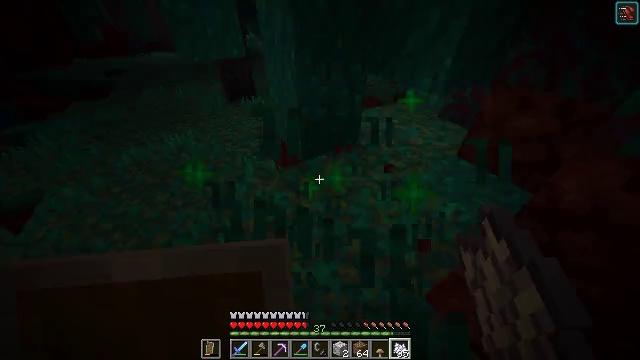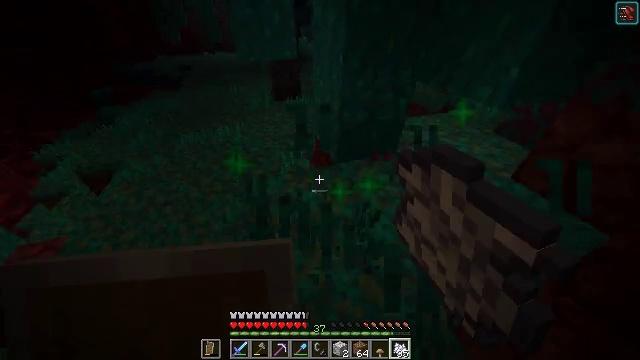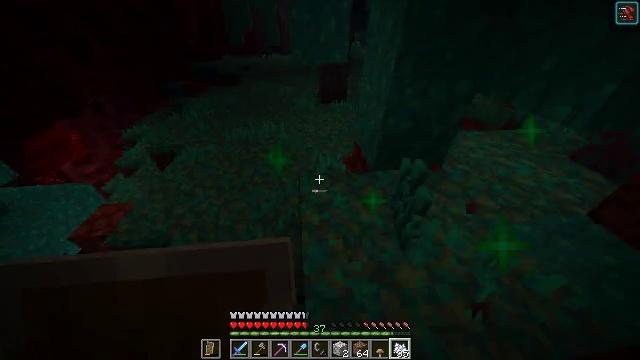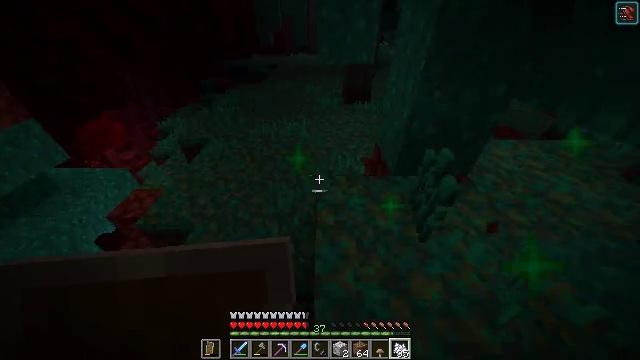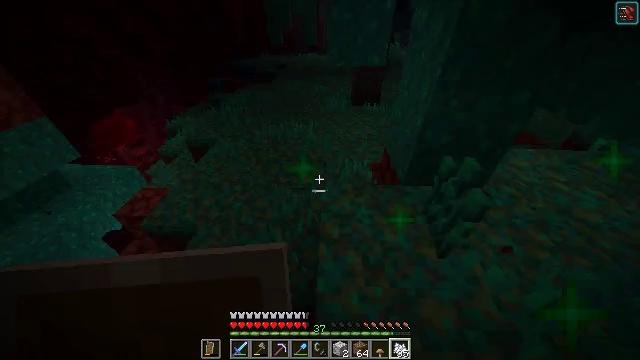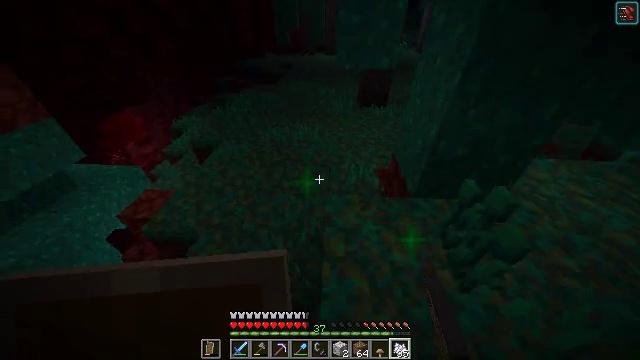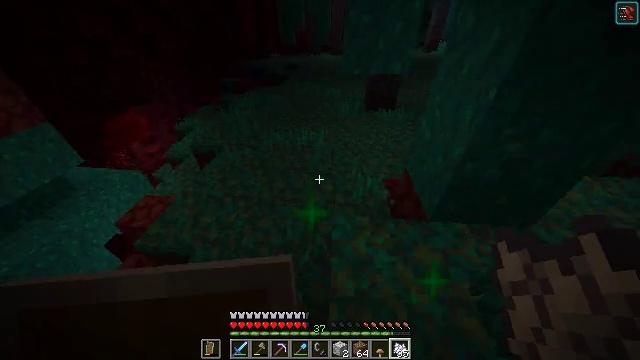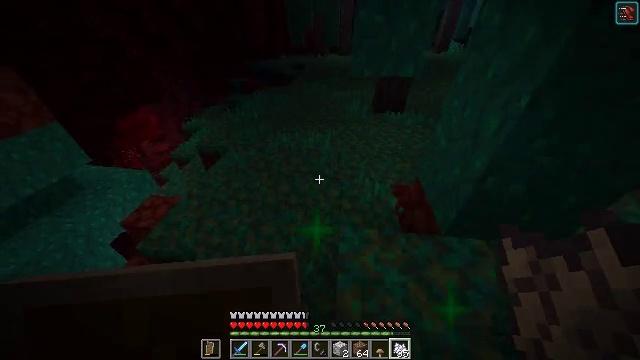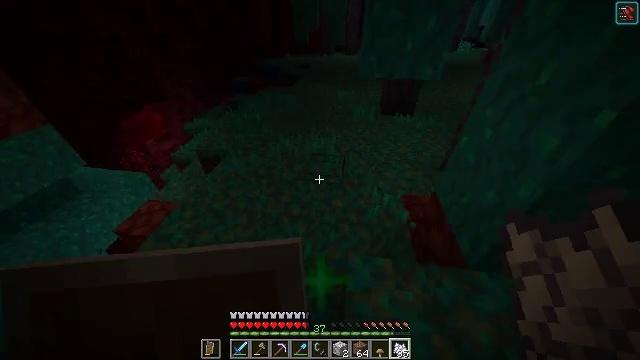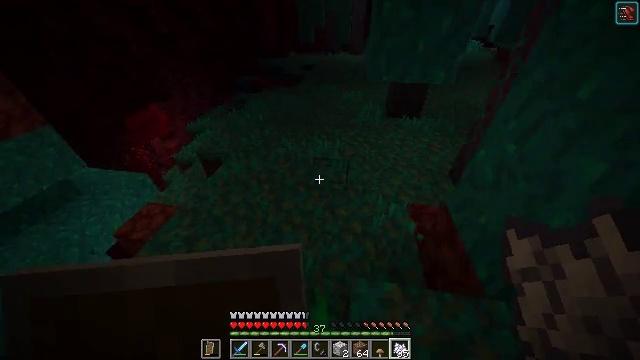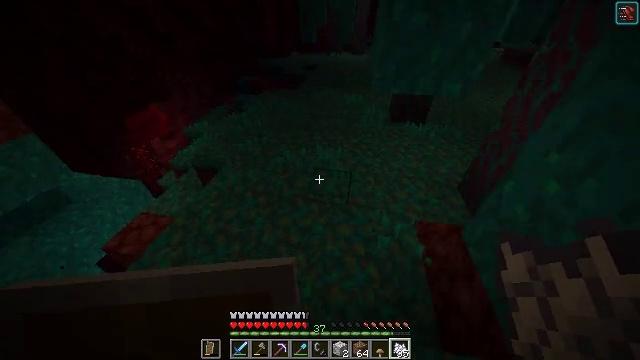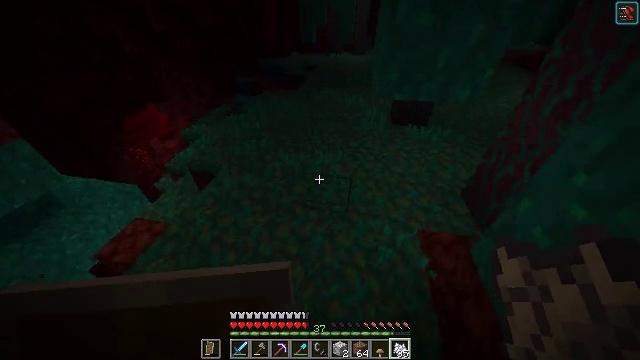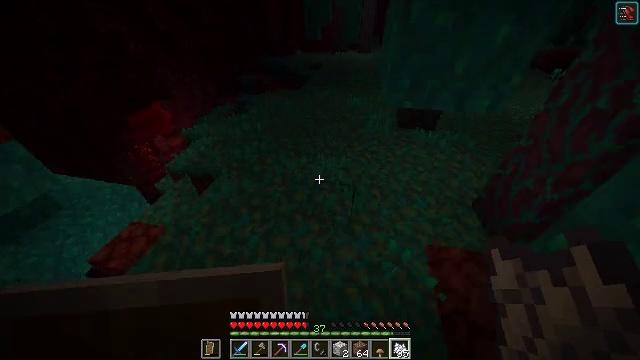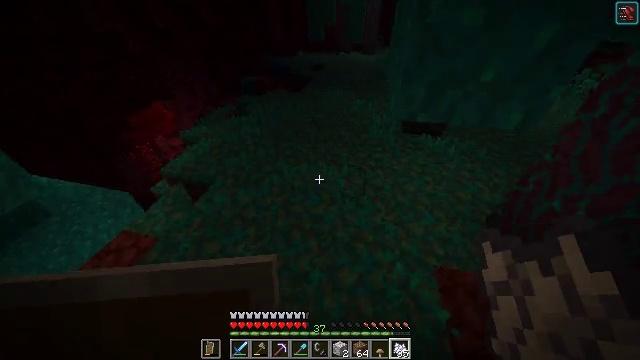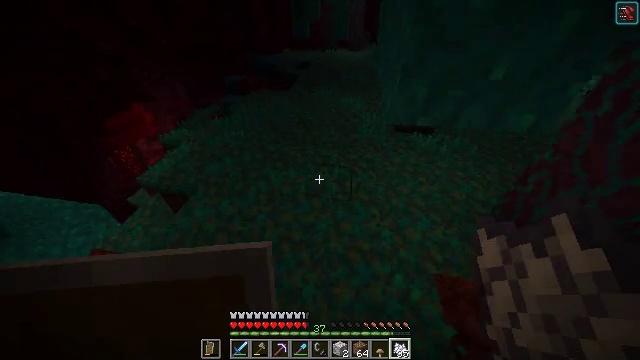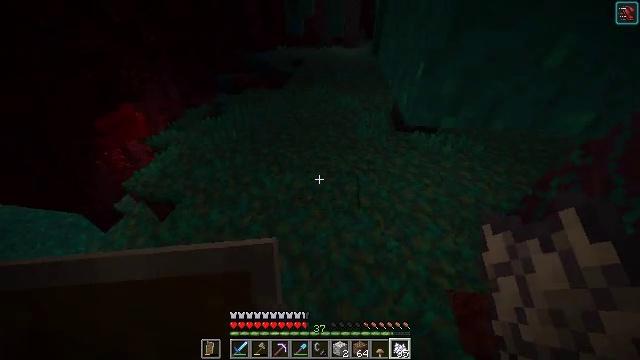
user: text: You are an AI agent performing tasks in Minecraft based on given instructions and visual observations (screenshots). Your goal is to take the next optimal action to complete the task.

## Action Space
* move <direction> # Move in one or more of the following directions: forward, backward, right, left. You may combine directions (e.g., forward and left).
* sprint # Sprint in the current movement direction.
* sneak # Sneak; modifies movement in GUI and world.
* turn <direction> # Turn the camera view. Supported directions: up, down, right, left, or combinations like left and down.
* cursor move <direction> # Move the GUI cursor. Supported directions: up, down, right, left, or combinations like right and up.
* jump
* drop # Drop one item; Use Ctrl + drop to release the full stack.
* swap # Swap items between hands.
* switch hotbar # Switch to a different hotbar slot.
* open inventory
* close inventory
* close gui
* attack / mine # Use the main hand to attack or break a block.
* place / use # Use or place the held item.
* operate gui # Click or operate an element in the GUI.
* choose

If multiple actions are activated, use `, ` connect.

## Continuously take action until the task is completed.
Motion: motion action
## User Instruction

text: Mine nether sprouts in the Nether.
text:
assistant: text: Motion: turn left
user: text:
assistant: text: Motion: turn left
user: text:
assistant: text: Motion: turn left
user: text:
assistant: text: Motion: move forward, turn left
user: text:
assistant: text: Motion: move forward, turn left
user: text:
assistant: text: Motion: move forward, turn left
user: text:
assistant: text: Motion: move forward, turn left
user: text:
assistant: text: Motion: move forward, turn left
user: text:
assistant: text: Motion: move forward, turn left
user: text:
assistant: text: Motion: move forward
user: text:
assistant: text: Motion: move forward
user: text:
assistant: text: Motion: move forward, turn left
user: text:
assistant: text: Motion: move forward
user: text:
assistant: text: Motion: move forward, turn right
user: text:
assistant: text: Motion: move forward, turn right, attack / mine
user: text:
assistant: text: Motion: move forward and move left, attack / mine
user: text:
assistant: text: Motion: move forward and move left, attack / mine
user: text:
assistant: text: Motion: move forward and move left, turn left, attack / mine
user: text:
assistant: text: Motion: turn left, attack / mine
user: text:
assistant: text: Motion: turn left, attack / mine
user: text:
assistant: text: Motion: turn left and down, attack / mine
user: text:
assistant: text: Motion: turn left and down, attack / mine
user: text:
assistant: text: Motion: turn left, attack / mine
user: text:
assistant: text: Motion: turn left, attack / mine
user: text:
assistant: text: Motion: move forward, attack / mine
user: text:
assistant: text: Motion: move forward, turn right and up, attack / mine
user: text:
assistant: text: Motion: move forward, turn right and up, attack / mine
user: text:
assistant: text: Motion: move forward, turn right and up, attack / mine
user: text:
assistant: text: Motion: move forward, turn right and up, attack / mine
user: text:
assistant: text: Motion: move forward, turn right, attack / mine